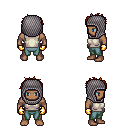
a pixel art fantasy rpg character, male body template, human, dark skin, white sleeveless shirt, teal pants, dark blonde bedhead hairstyle, chain hood, gold gloves, four views (front, back, left, right), 2x2 character sprite sheet, small pixel art, hard edges, no anti-aliasing